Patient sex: M
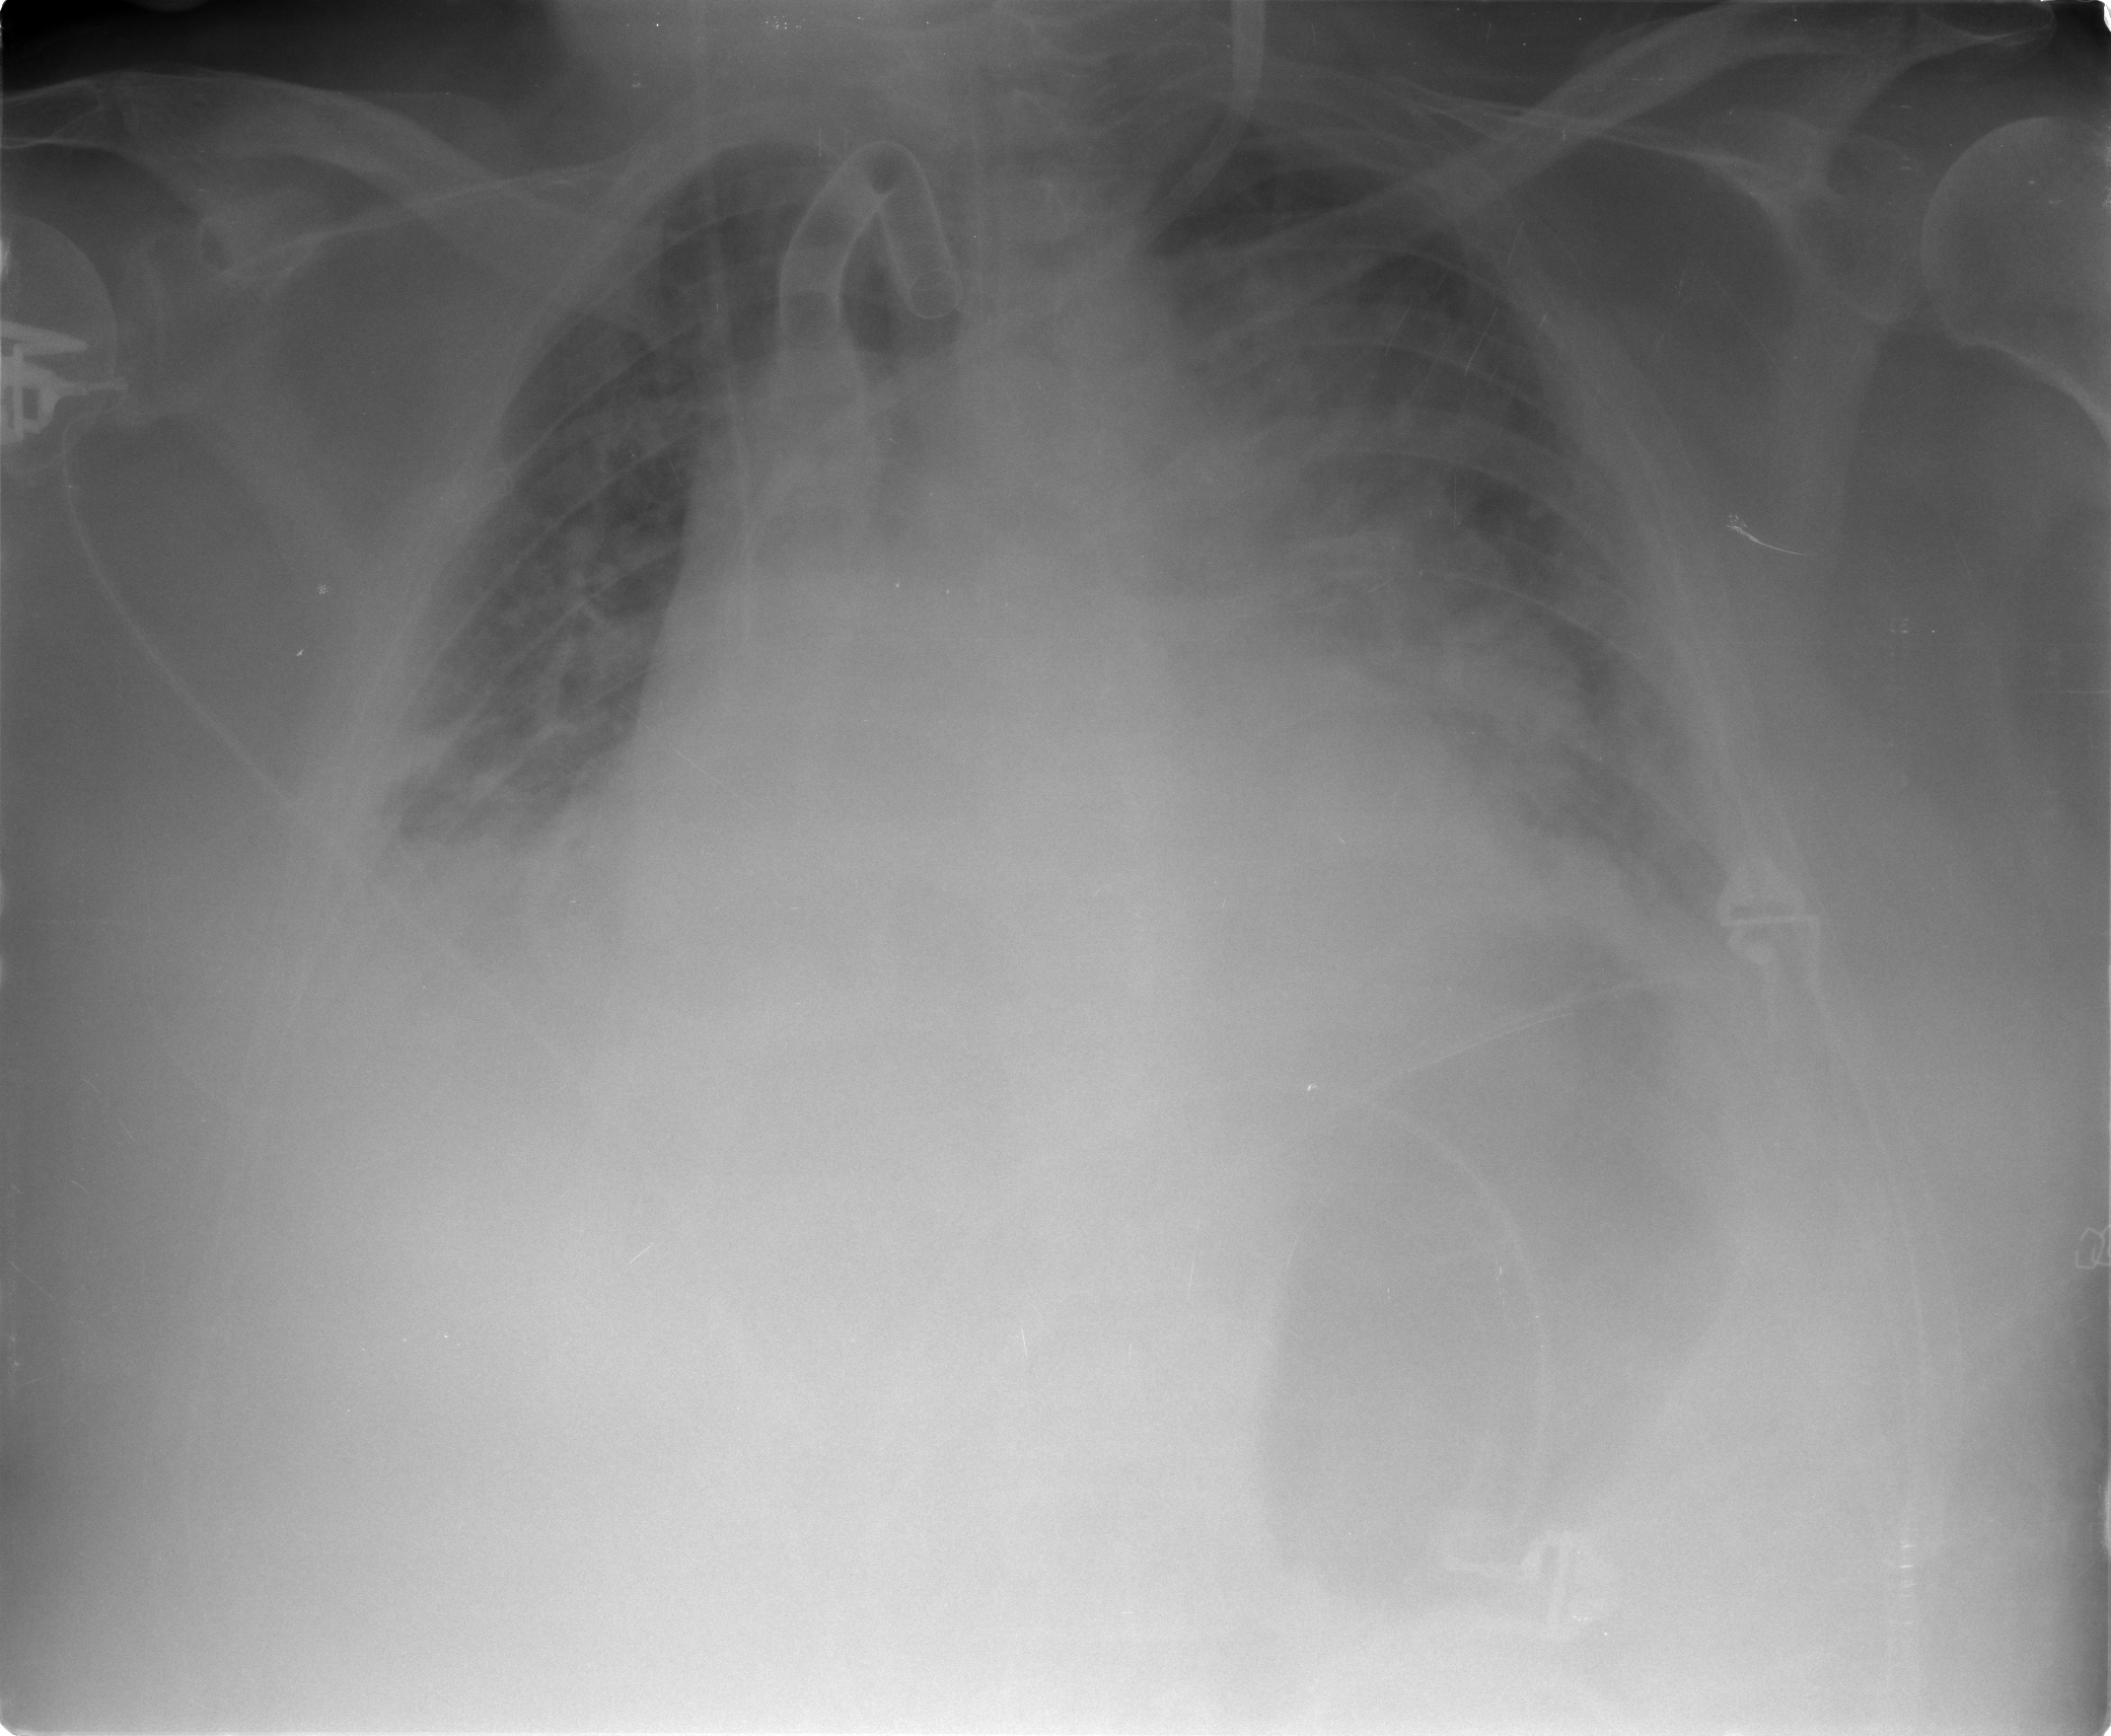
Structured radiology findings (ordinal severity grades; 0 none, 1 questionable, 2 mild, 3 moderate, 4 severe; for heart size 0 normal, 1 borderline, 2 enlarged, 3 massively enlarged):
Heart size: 2
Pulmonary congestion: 3
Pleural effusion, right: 2
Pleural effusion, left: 2
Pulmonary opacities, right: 1
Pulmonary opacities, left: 3
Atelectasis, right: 2
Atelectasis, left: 3